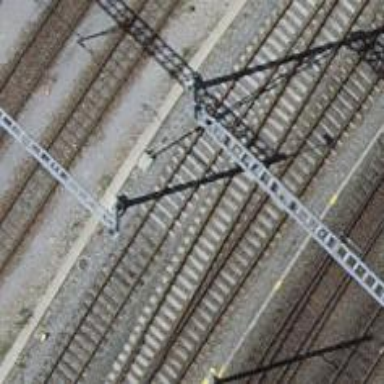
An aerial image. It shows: Single-track electrified railway siding with contact line for service.